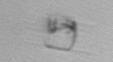
Label: Skeletonema